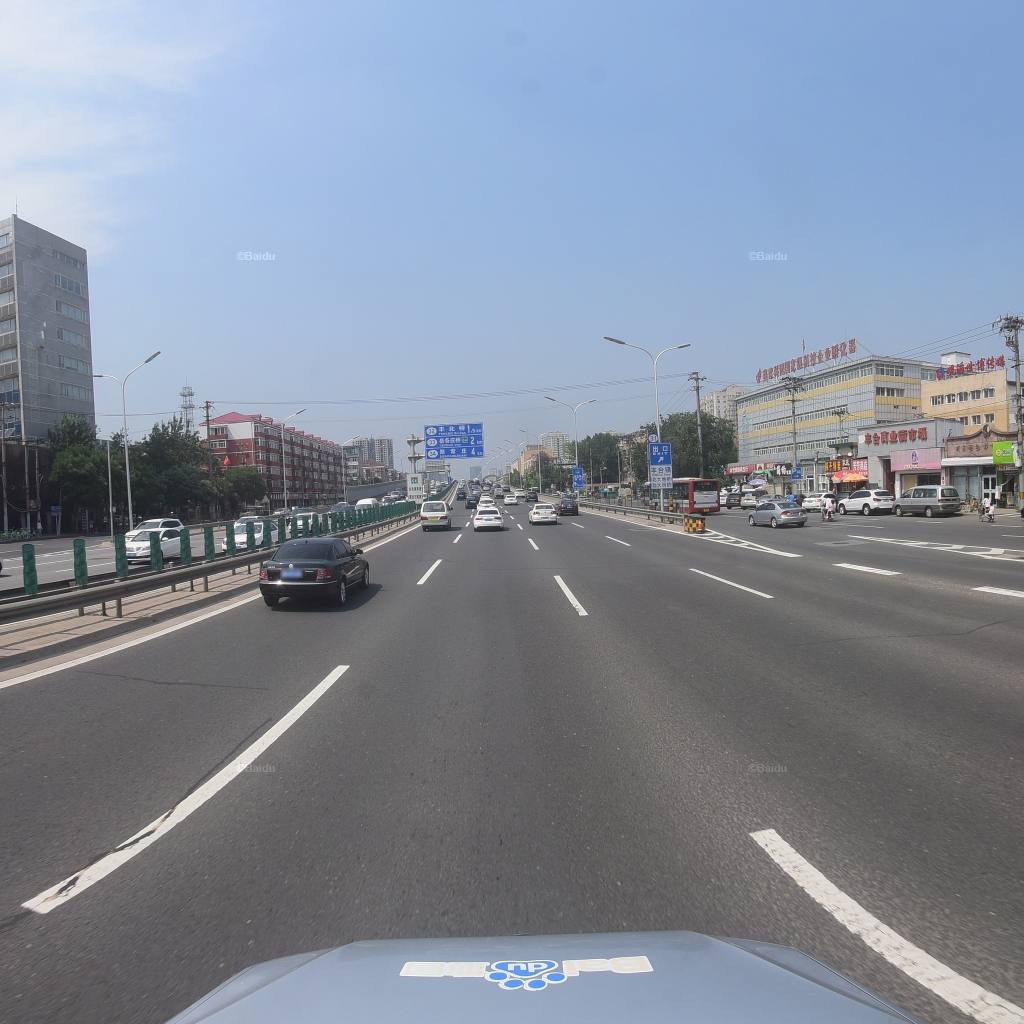
Region: Fengtai
Road damage annotations: longitudinal patch, transverse patch, transverse patch